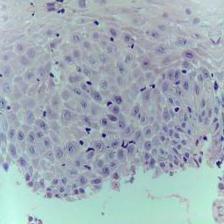
Diagnosis: Normal